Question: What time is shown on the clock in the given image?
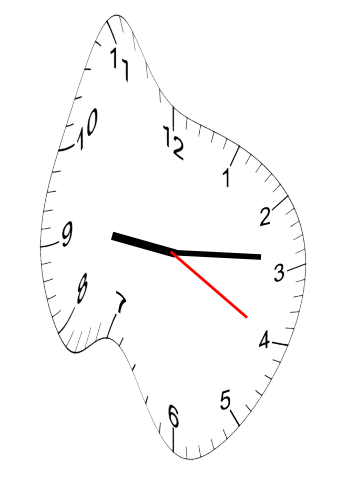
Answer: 09:14:20